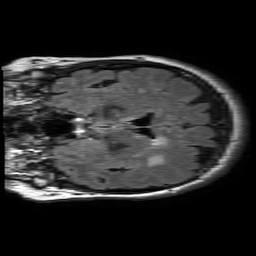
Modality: FLAIR
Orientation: coronal
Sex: female
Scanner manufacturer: philips
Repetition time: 11 s
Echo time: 0.125 s